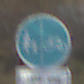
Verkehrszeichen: GetrennterRadUndGehwegRadwegRechts
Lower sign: BesondereFahrzeugeUndTransportgueter8
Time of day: MorningAfternoon
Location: Outdoor (Nature)
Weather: PartlyCloudy
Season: NotSpecified
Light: Natural